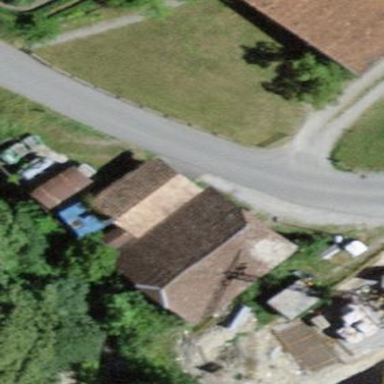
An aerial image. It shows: Rural barn.